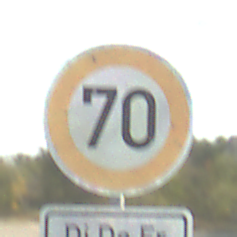
Verkehrszeichen: Geschwindigkeit70
Zusatzzeichen unten: ZeitangabenMitBeschraenkungAufWochentage3
Umgebung: Outdoor, RoadRail
Tageszeit: MorningAfternoon
Wetter: PartlyCloudy
Licht: Natural
Jahreszeit: NotSpecified
Kontrast: HighContrast